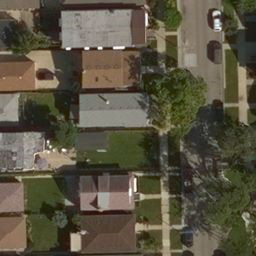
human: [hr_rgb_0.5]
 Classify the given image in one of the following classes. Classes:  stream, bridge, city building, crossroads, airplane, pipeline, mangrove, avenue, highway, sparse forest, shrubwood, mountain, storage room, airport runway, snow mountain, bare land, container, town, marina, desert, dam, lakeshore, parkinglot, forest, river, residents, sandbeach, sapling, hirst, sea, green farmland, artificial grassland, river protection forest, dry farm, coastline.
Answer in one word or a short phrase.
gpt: residents